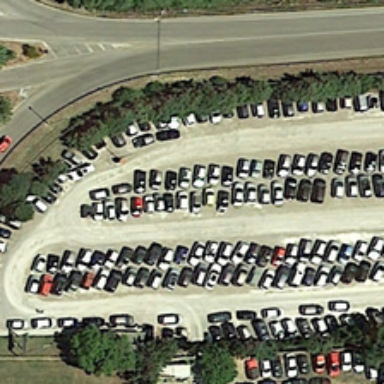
Many cars are parked in a parking lot surrounded by green trees .